Question: my knowledge is limited but I have been working (hacking) at this specific data structure for awhile
I use a trie to store ontology strings that are then returned as a stack including the 'gap' proximity when get (string) is called. As an add on the trie stores attributes on the key. The further down the string the greater the detail of the attribute. This is working well for my purposes.
As an additional add on, I use a wildcard to apply an attribute to all child nodes. For example, to add 'paws' to all subnodes of 'mammals.dogs.' I push(mammals.dogs.*.paws). Now, all dogs have paws.
The problem is only the first dog get paws. The function works for push attributes without wild
If you want I can clean this up and give a simplified version, but in the past i've found on stackoverflow it is better to just give the code; I use 'z' as the '*' wild
'''
void Trie::push(ParseT & packet)
{
if (root==NULL) AddFirstNode(); // condition 1: no nodes exist, should this be in wrapper
const string codeSoFar=packet.ID;
AddRecord(root, packet, codeSoFar); //condotion 2: nodes exist
}
void Trie::AddFirstNode(){ // run-once, initial condition of first node
nodeT *tempNode=new nodeT;
tempNode->attributes.planType=0;
tempNode->attributes.begin = 0;
tempNode->attributes.end = 0;
tempNode->attributes.alt_end = 0;
root=tempNode;
}
//add record to trie with mutal recursion through InsertNode
//record is entered to trie one char at a time, char is removed
//from record and function repeats until record is Null
void Trie::AddRecord(nodeT *w, ParseT &packet, string codeSoFar)
{
if (codeSoFar.empty()) {
//copy predecessor vector at level n, overwrites higher level vectors
if (!packet.predecessorTemp.empty())
w->attributes.predecessorTemp = packet.predecessorTemp;
return; //condition 0: record's last char
}
else { //keep parsing down record path
for (unsigned int i = 0; i < w->alpha.size(); i++) {
if (codeSoFar[0] == w->alpha[i].token_char || codeSoFar[0] == 'z') {
return AddRecord(w->alpha[i].next, packet, codeSoFar.substr(1)); // condition 2: char exists
}
}
InsertNode(w, packet, codeSoFar); //condition 3: no existing char --> mutal recursion
}
}
//AddRecord() helper function
void Trie::InsertNode(nodeT *w, ParseT &packet, string codeSoFar) // add new char to vector array
{
for (unsigned int i=0; i <=w->alpha.size(); i++) { // loop and insert tokens in sorted vector
if (i==w->alpha.size() || codeSoFar[0] < w->alpha[i].token_char) { //look for end of vector or indexical position
//create new TokenT
tokenT *tempChar=new tokenT;
tempChar->next=NULL;
tempChar->token_char=codeSoFar[0];
//create new nodeT
nodeT *tempLeaf=new nodeT;
tempLeaf->attributes.begin = 0;
tempLeaf->attributes.end = 0;
tempLeaf->attributes.planType = 0;
tempLeaf->attributes.alt_end = 0;
//last node
if (codeSoFar.size() == 1){
tempLeaf->attributes.predecessorTemp = packet.predecessorTemp;
}
//link TokenT with its nodeT
tempChar->next=tempLeaf;
AddRecord(tempLeaf, packet, codeSoFar.substr(1)); //mutual recursion --> add next char in record, if last char AddRecord will terminate
w->alpha.insert(w->alpha.begin()+i, *tempChar);
return;
}
}
}
root is global nodeT *w
struct ParseT {
string ID; //XML key
int begin = 0; //planned or actual start date
int end = 0; //planned or actual end date - if end is empty then assumed started but not compelted and flag with 9999 and
int alt_end = 0; //in case of started without completion 9999 case, then this holds expected end
int planType = 0; //actuals == 1, forecast == 2, planned == 3
map<string, string> aux;
vector<string> resourceTemp;
vector<string> predecessorTemp;
};
'''

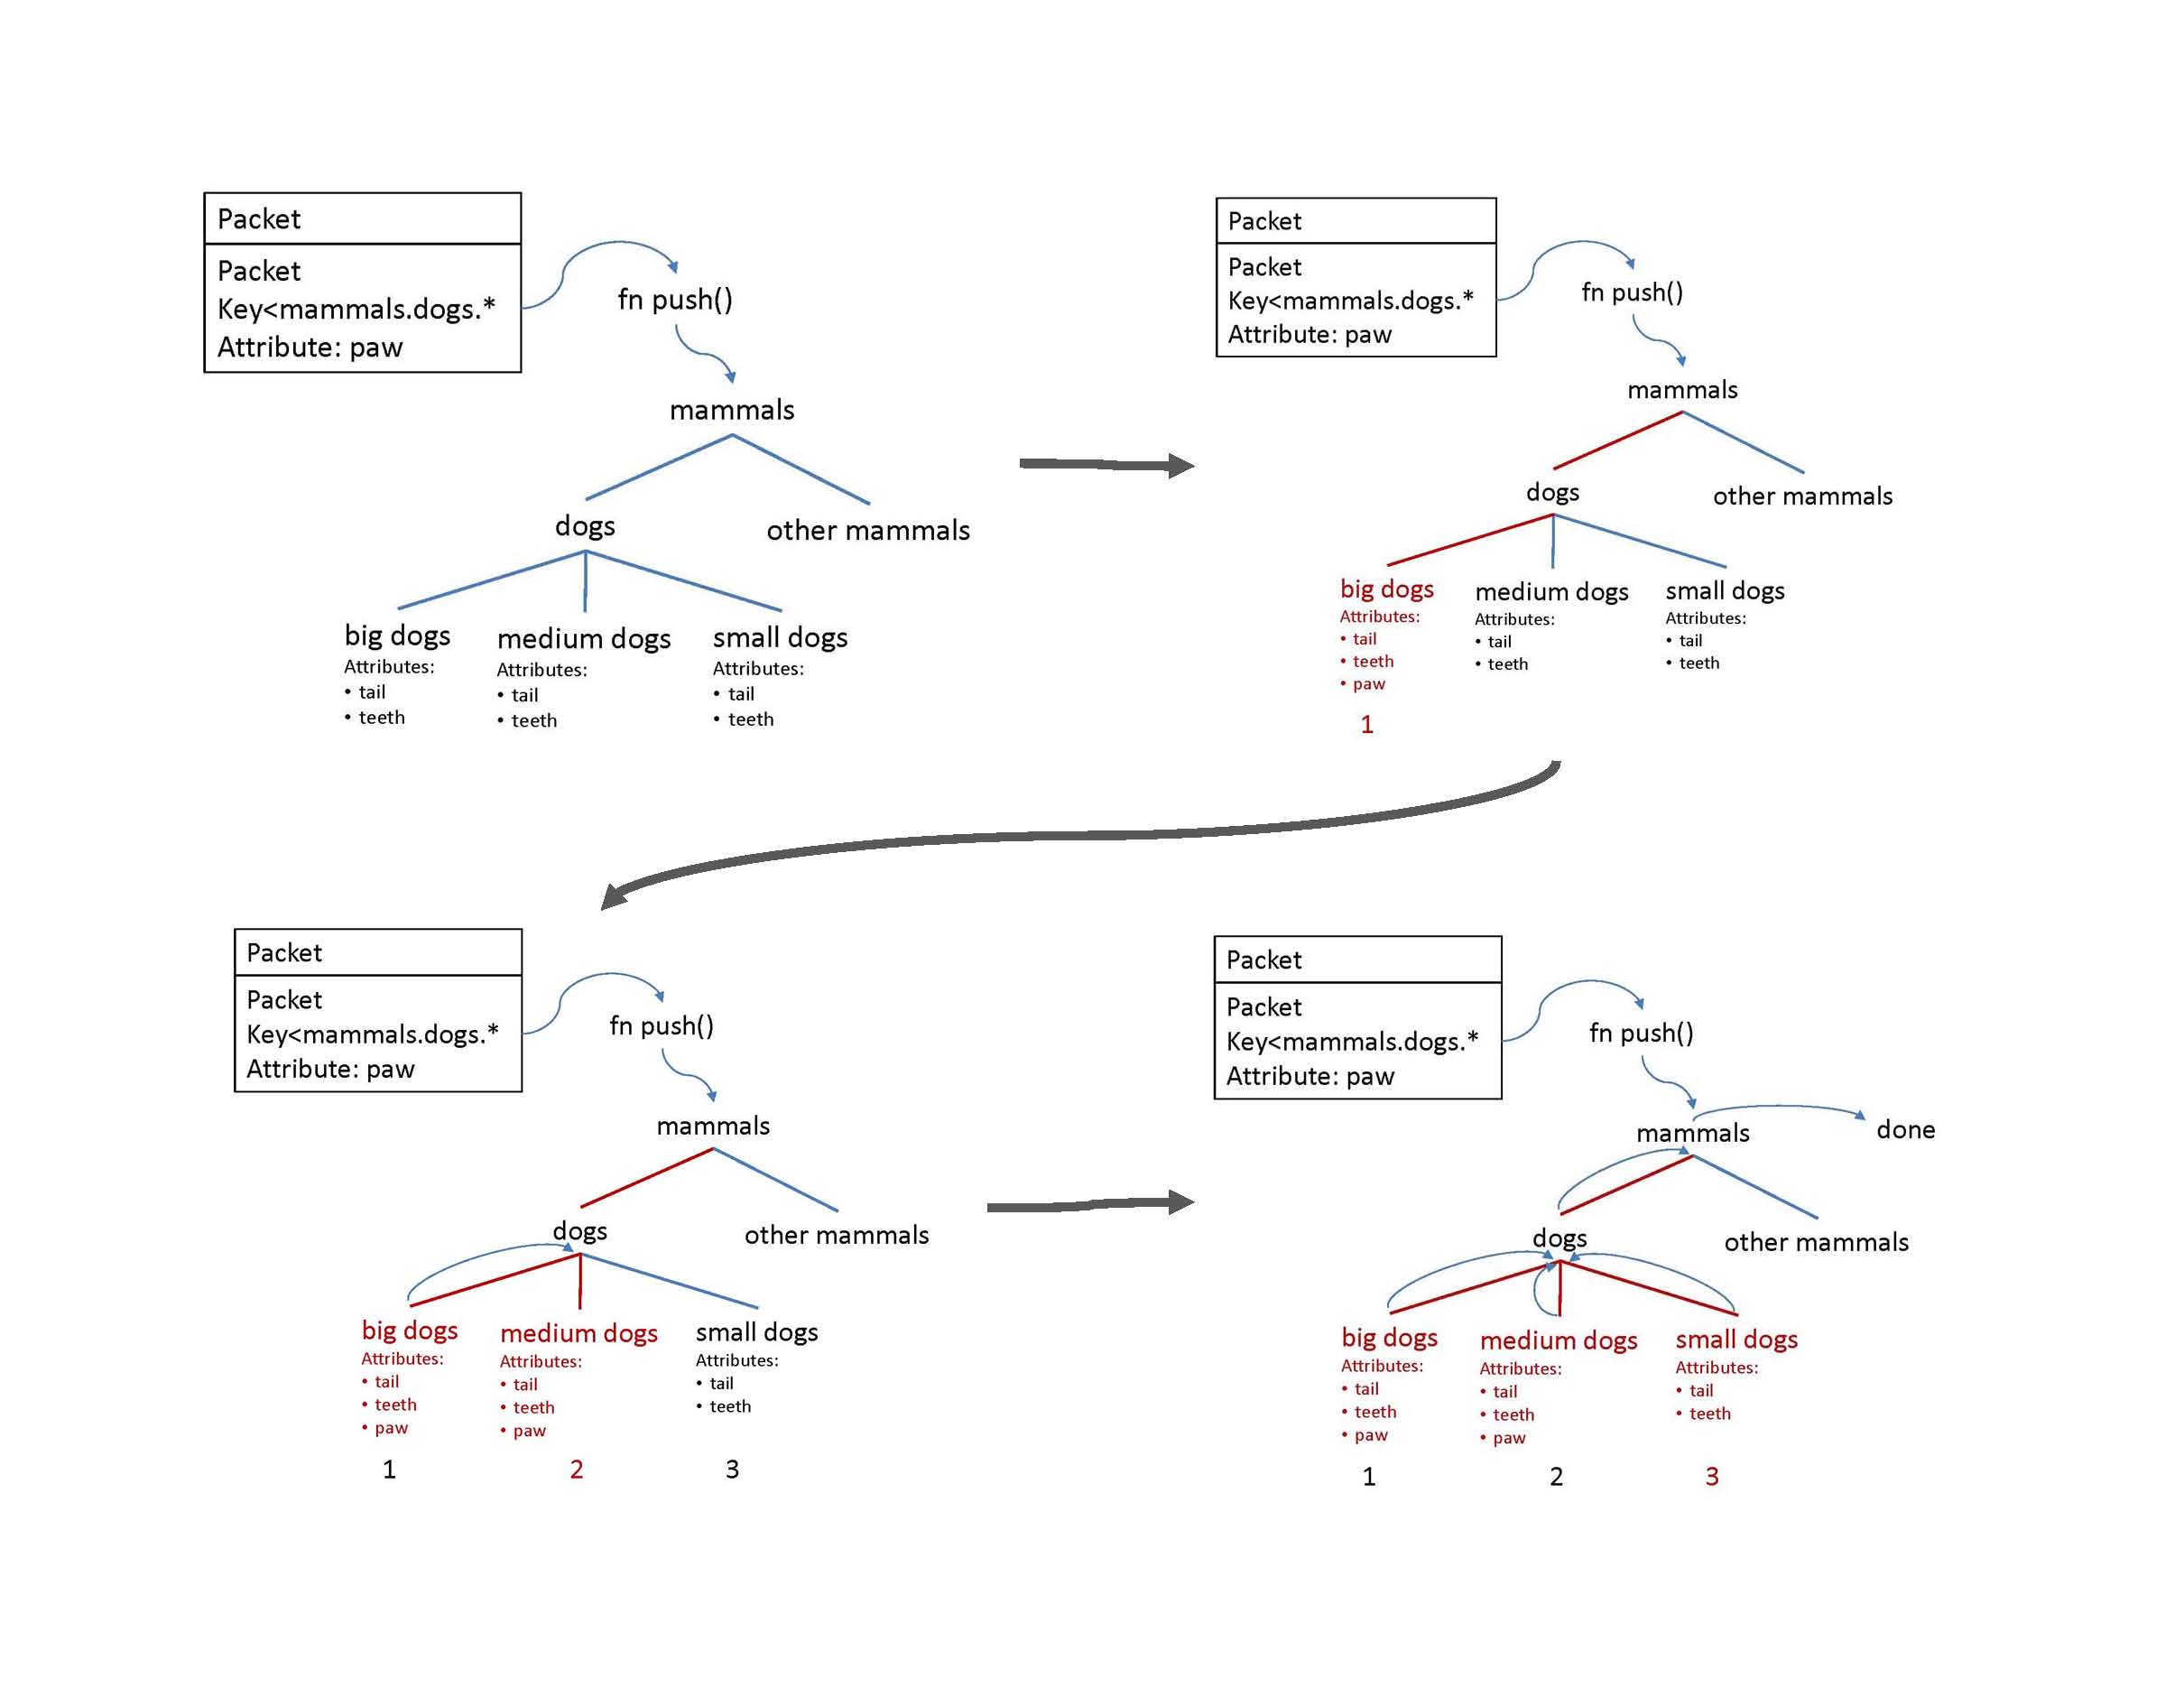
Answer: In this code
'''
for (unsigned int i = 0; i < w->alpha.size(); i++) {
if (codeSoFar[0] == w->alpha[i].token_char || codeSoFar[0] == 'z') {
return AddRecord(w->alpha[i].next, packet, codeSoFar.substr(1)); // condition 2: char exists
}
}
'''
you are returning as soon as you call 'AddRecord', even if it is because of a wildcard. It might be easier to have a separate loop when 'codeSoFar[0] == 'z'' that goes through all the alphas and adds the record. Then have an else clause that does your current code.
Edit: Here is what I meant, in code form:
'''
else { //keep parsing down record path
// Handle wildcards
if (codeSoFar[0] == 'z') {
for (unsigned int i = 0; i < w->alpha.size(); i++) {
AddRecord(w->alpha[i].next, packet, codeSoFar.substr(1)); // condition 2: char exists
}
}
else {
// Not a wildcard, look for a match
for (unsigned int i = 0; i < w->alpha.size(); i++) {
if (codeSoFar[0] == w->alpha[i].token_char) {
return AddRecord(w->alpha[i].next, packet, codeSoFar.substr(1)); // condition 2: char exists
}
}
InsertNode(w, packet, codeSoFar); //condition 3: no existing char --> mutal recursion
}
}
'''